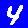
Digit: 4